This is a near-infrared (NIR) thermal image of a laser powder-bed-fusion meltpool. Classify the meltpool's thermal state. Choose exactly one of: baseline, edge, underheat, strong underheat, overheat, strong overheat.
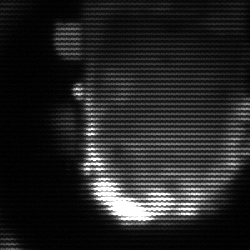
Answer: baseline